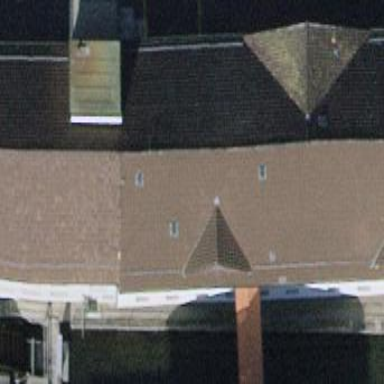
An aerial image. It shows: Commercial building with gabled roof.